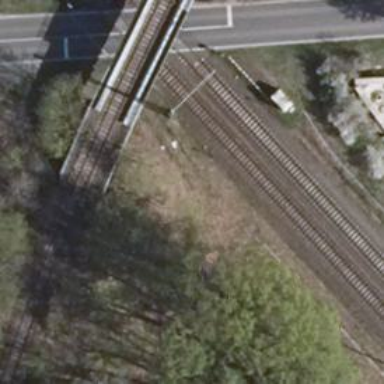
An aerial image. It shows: Railway signal.